Question: What I want is, building this somehow with Rails 3.1:

If 'A' has set an id for 'b_id', it shouldn't be possible to setting an id for 'c_id'. And for sure vice versa too.
I wish I could do at the database level from a migration (check constraint?). Is this somehow possible?
Or is it more affordable to do this in the model with validations?
My environment:
- - -
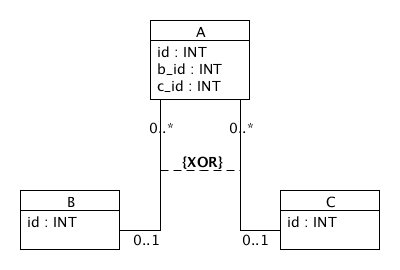
Answer: You can accomplish this through polymorphic associations, altho the schema won't look exactly like what you have, you can accomplish the same goal, having an item 'A' belong to either a 'B' or a 'C' but never to both.
You can read more here: <URL>
In the example given on that link, 'A' is their 'Picture', and 'Employee' and 'Proudct' are your 'B' and 'C':
(copied from source linked above):
'''
class Picture < ActiveRecord::Base
belongs_to :imageable, :polymorphic => true
end
class Employee < ActiveRecord::Base
has_many :pictures, :as => :imageable
end
class Product < ActiveRecord::Base
has_many :pictures, :as => :imageable
end
'''